Field crop: maize
Growth stage: 1
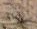
Species: salsola